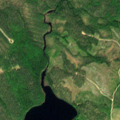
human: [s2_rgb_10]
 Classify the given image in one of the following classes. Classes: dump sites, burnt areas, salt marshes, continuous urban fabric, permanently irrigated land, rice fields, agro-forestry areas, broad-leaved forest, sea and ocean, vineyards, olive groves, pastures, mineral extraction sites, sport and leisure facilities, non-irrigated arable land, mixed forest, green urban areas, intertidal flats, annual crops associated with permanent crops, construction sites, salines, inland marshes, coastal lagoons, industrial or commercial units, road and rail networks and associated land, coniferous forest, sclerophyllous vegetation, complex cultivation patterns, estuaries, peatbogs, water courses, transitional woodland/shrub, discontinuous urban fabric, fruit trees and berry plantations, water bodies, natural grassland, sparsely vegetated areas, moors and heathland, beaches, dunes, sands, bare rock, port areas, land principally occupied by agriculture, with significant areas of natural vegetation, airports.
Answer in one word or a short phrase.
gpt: coniferous forest, transitional woodland/shrub, water bodies